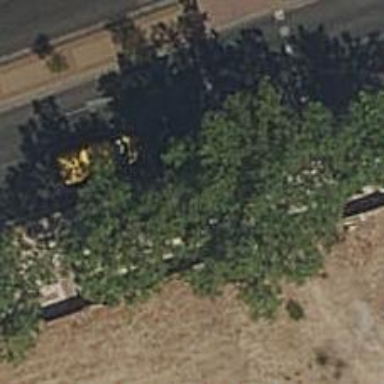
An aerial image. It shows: Bus stop with sheltered platform for public transport.